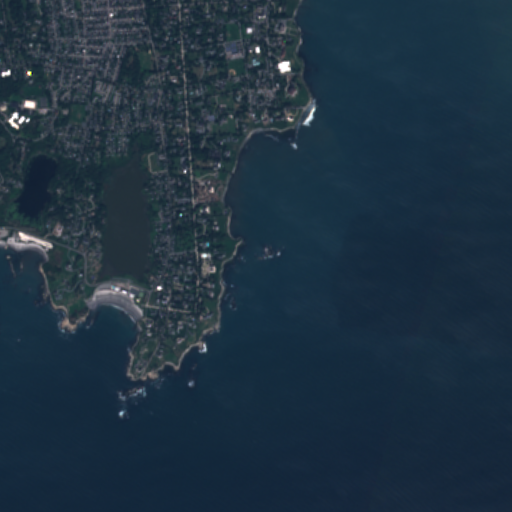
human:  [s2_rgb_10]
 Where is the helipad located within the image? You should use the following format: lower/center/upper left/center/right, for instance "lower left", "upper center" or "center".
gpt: The helipad is located in the center of the image.
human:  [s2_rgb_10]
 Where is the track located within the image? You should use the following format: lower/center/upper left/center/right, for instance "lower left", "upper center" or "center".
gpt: The track is located in the upper left of the image.
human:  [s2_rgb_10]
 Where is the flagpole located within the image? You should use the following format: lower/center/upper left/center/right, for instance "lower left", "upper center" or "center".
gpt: The flagpole is located in the upper left of the image.
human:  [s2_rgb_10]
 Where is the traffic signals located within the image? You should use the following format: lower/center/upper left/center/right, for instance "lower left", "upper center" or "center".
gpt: The traffic signals is located in the upper center of the image.
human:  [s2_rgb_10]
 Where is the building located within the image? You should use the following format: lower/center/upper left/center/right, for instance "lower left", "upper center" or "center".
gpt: There is no building in the image.